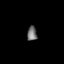
Tissue: lung
Cell type: Endothelial cells
Senescence score: 0.2237
Nuclear area (px): 139
Mean DAPI intensity: 113.504